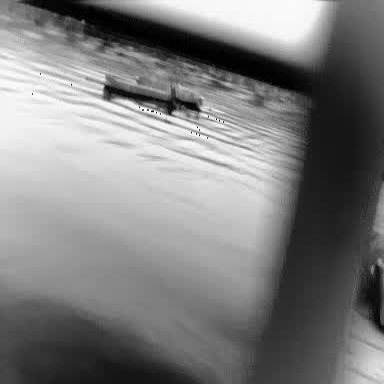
There is a liner in the infrared image.